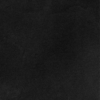
Label: dusty